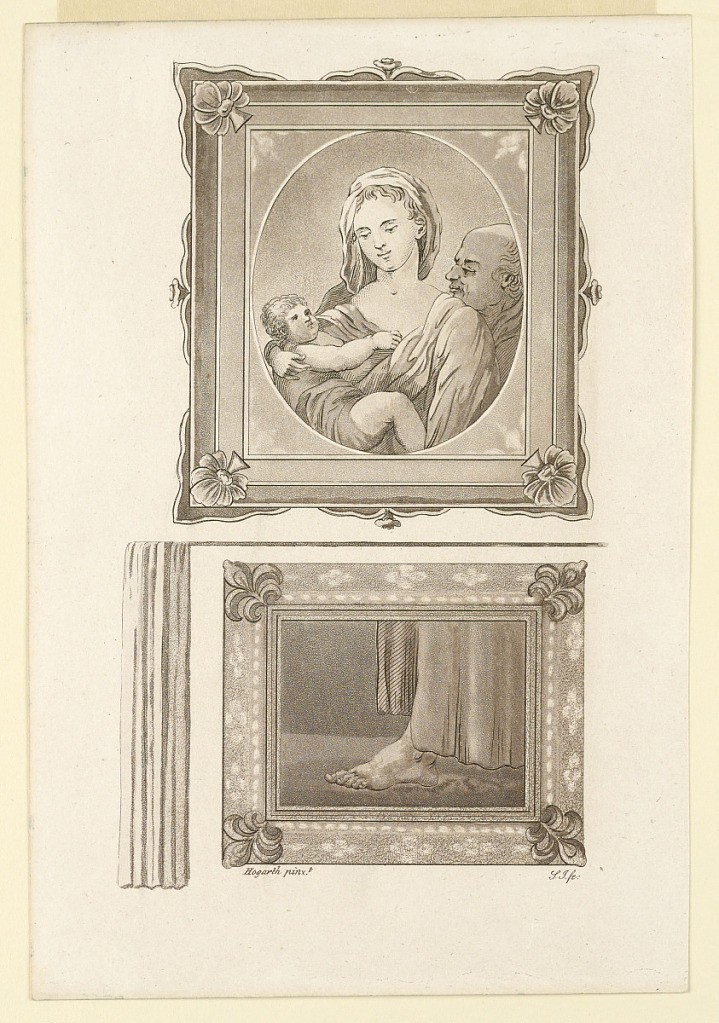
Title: Holy Family
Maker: Samuel Ireland, English, ca. 1744–1800
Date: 1794
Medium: Aquatint on paper
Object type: Print
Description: Showing two paintings. The upper one represents the Holy Family. The lower one a foot in side view of a person wearing a long garb. Left of the lower painting a curatin.